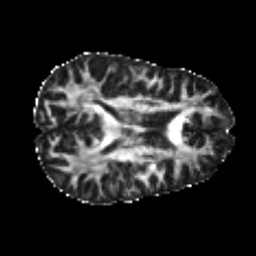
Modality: FA
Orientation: axial
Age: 24
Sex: male
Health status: healthy
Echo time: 0.074 s